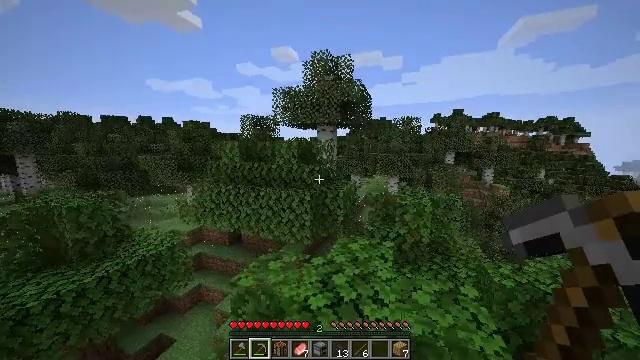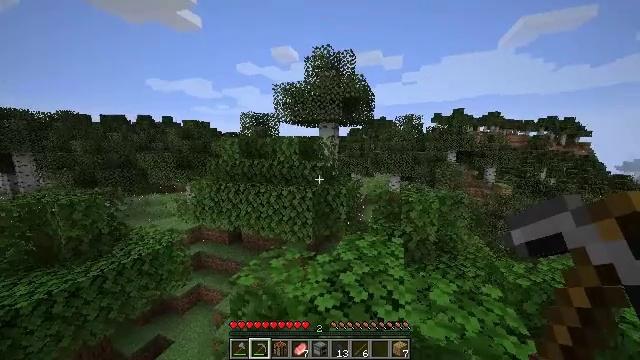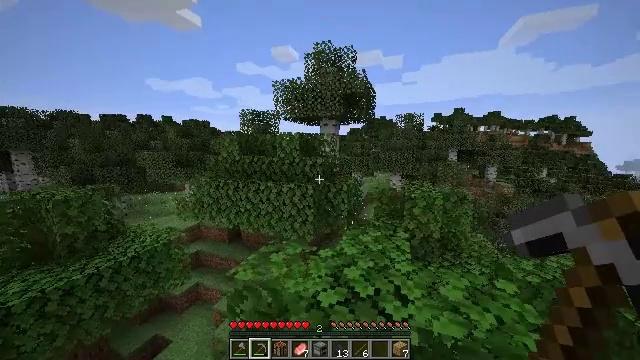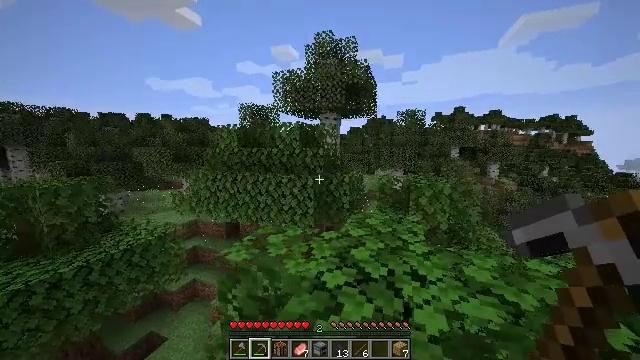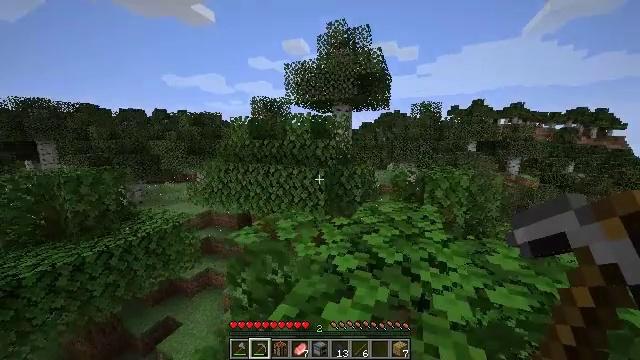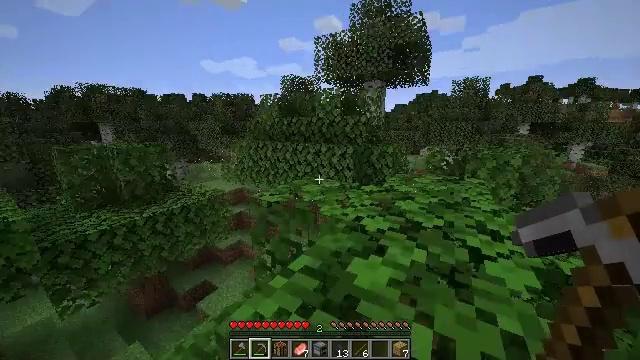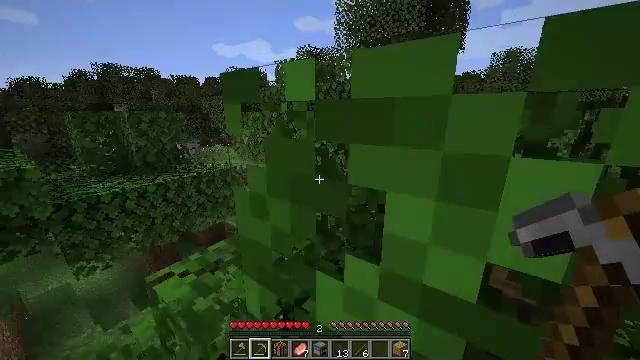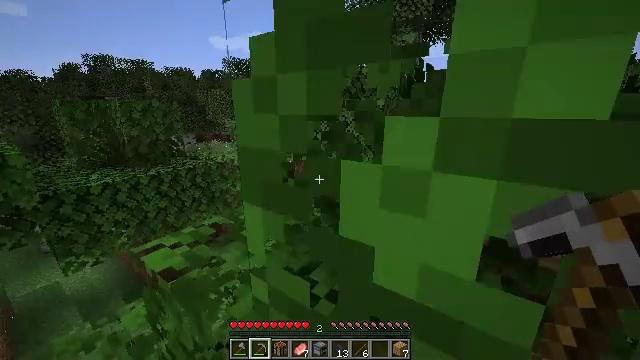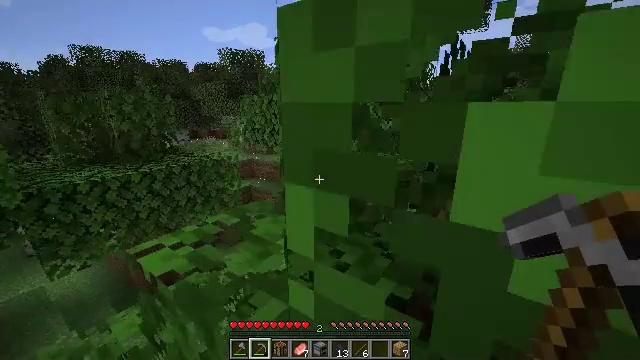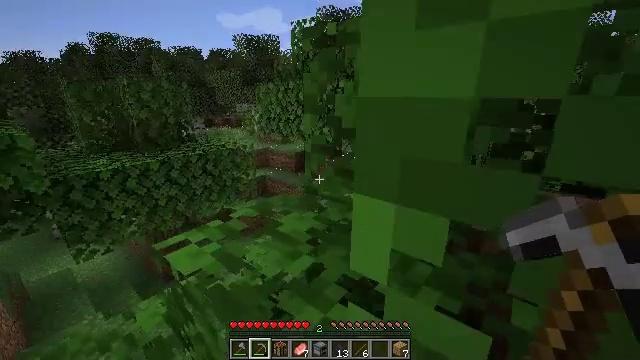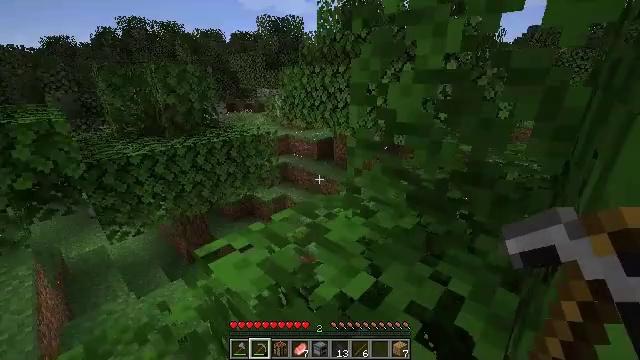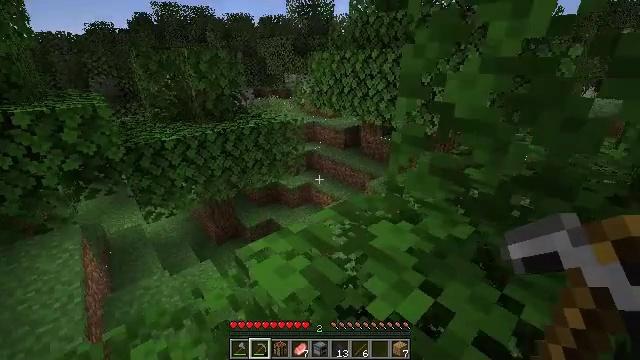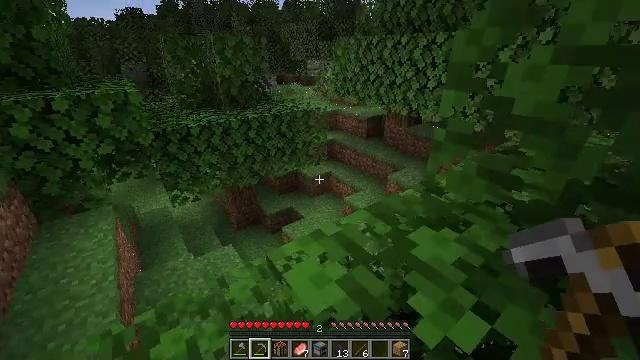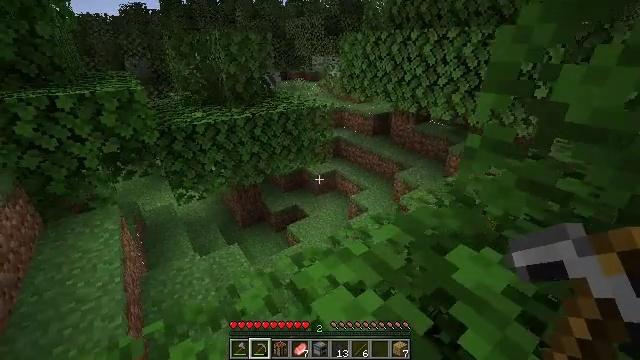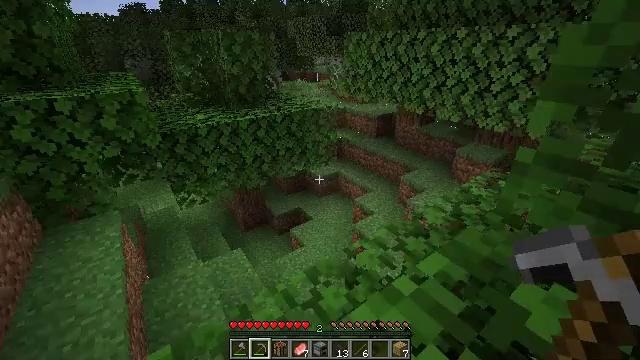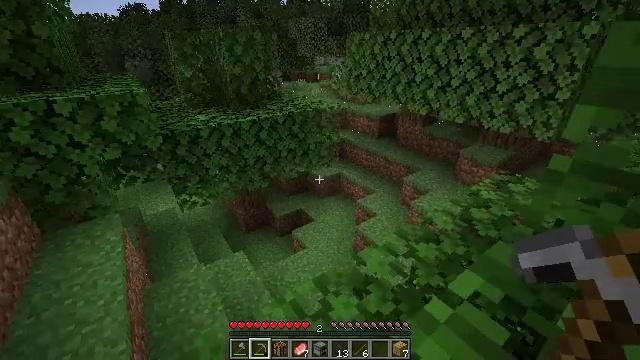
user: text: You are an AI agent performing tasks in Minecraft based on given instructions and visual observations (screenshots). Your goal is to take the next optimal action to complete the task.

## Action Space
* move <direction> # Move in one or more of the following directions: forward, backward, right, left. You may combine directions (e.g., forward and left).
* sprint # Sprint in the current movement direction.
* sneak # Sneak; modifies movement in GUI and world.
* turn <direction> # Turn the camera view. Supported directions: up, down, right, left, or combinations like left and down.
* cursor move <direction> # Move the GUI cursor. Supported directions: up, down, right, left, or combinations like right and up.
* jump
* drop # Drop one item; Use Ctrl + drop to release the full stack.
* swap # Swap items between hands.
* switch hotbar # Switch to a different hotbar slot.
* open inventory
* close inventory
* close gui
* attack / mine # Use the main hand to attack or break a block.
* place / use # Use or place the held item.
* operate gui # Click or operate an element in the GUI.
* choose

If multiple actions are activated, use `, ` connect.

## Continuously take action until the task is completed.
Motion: motion action
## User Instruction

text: Remove birch leaves from trees.
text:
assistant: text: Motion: move forward and move right, sprint, jump
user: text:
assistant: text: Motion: move forward and move right, sprint
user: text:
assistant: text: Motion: move forward and move right, sprint
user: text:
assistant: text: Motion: move forward and move right, sprint, turn left and down
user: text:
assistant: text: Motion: move forward, sprint, turn left and down
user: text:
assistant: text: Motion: move forward, sprint, turn left and down
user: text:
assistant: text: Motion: move forward, sprint
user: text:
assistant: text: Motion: move forward, sprint
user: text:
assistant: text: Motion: move forward, sprint, turn left and down
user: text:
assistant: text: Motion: move forward, sprint, turn left and down
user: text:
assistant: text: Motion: move forward, sprint, turn left and down
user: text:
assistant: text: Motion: move forward, sprint, turn left and down
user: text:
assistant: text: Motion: move forward, sprint
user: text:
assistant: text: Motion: move forward, sprint
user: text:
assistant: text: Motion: move forward, sprint
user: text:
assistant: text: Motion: move forward, sprint
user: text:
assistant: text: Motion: move forward, sprint
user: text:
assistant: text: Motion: move forward, sprint
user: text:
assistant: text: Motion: move forward, sprint, turn right and down
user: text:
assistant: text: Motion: move forward, sprint, turn right and down
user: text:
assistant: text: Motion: move forward, sprint, turn right
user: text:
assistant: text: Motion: move forward, sprint
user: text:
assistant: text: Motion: move forward, sprint, turn down
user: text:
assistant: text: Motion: move forward, sprint, turn down
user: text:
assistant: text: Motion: move forward, sprint
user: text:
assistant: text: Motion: move forward, sprint
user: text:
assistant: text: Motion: move forward, sprint
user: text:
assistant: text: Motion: move forward, sprint
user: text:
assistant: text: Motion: move forward, sprint
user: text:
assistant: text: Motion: move forward, sprint